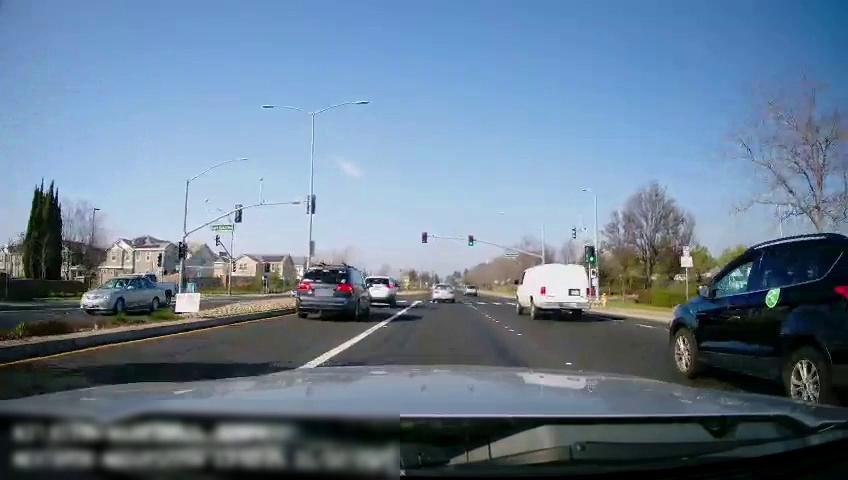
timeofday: Day
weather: Sunny
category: Drivable Space
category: Drivable Space
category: Vehicles | Truck
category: Vehicles | Car
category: Vehicles | SUV
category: Vehicles | SUV
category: Vehicles | SUV
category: Vehicles | Van
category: Vehicles | SUV
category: Vehicles | Car
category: Lanes | Current Lane
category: Lanes | Current Lane
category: Lanes | Alternate Lane
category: Lanes | Current Lane
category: Traffic | Lights
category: Traffic | Lights
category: Traffic | Lights
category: Traffic | Lights
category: Traffic | Lights
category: Traffic | Signs
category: Traffic | Lights
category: Traffic | Lights
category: Traffic | Lights
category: Traffic | Lights
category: Traffic | Lights
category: Traffic | Lights
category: Traffic | Lights
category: Traffic | Lights
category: Traffic | Signs
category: Traffic | Signs